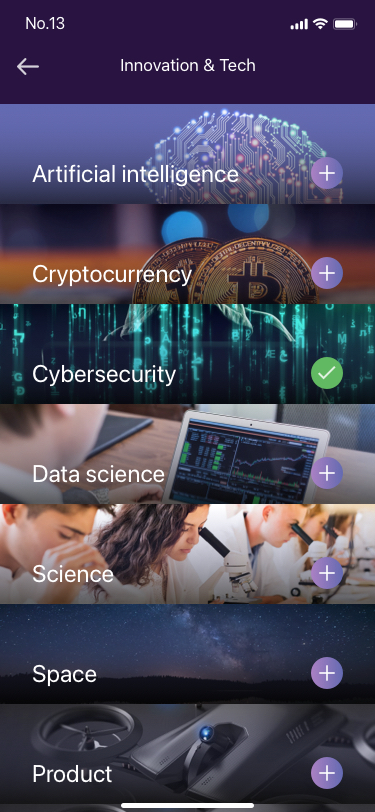
Text in this UI design:
Artificial intelligence
Cryptocurrency
Cybersecurity
Data science
Science
Space
Product